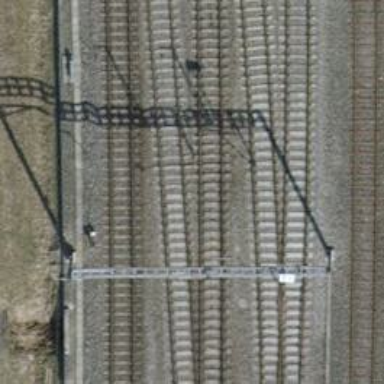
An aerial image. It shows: Rail siding with electrified tracks using contact line.